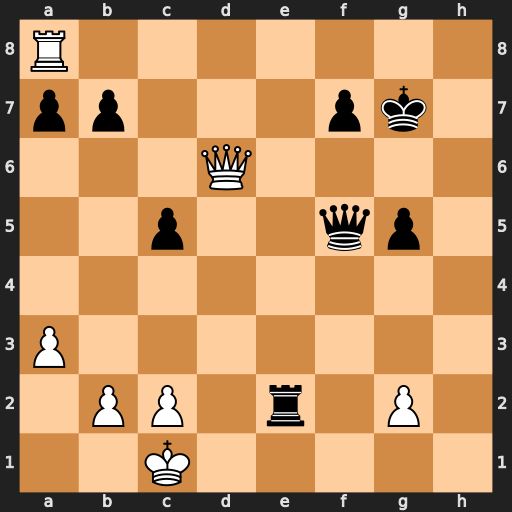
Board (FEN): R7/pp3pk1/3Q4/2p2qp1/8/P7/1PP1r1P1/2K5
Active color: w
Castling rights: -
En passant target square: -
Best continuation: Qf8+ Kf6 Qh8+